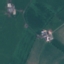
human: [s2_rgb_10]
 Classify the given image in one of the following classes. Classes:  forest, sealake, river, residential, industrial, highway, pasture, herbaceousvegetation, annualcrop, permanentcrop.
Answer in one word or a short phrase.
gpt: Pasture